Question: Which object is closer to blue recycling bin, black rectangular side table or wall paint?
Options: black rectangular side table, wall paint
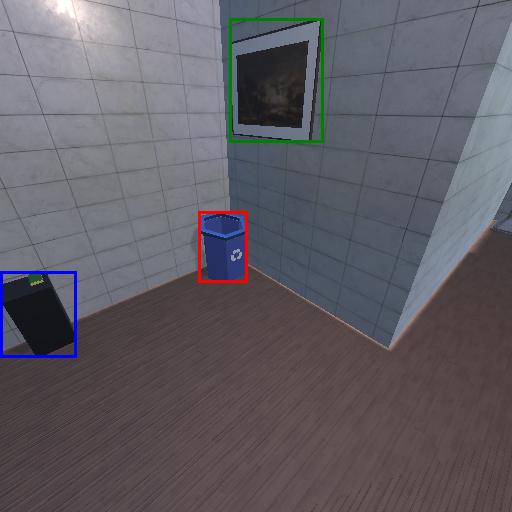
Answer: black rectangular side table